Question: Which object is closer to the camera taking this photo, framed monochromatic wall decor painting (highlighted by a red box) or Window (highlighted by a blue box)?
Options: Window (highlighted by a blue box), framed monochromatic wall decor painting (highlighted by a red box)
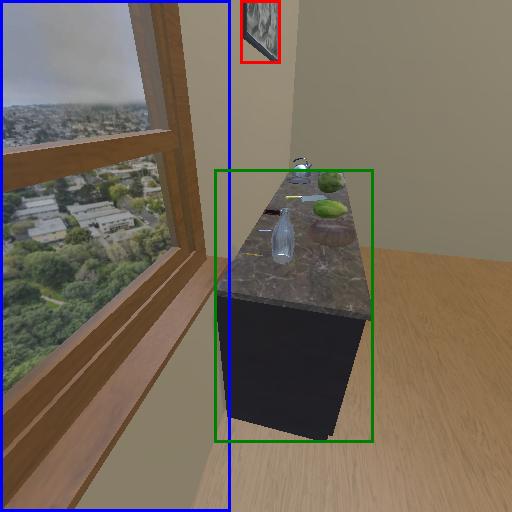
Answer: Window (highlighted by a blue box)